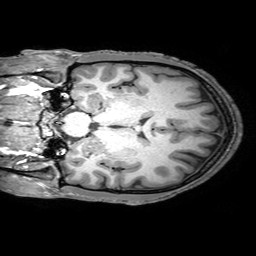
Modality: T1w
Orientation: coronal
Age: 24
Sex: male
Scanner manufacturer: philips
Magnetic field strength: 3 T